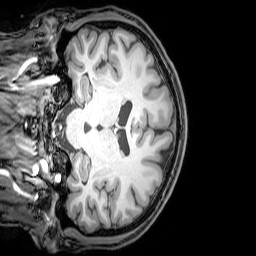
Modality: T1w
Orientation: coronal
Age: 20
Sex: male
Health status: healthy
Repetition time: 0.081 s
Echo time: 0.037 s